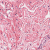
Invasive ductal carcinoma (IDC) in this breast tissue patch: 0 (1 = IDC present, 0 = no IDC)